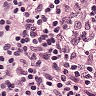
Metastatic tissue present: no